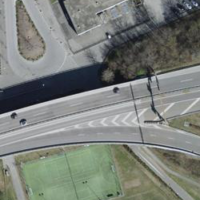
EUNIS habitat code: 57
Species observed at this site:
Sporobolus indicus